Field crop: maize
Growth stage: 2
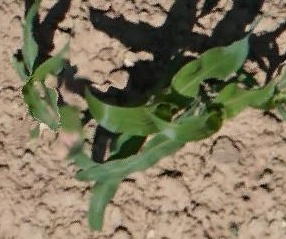
Species: maize